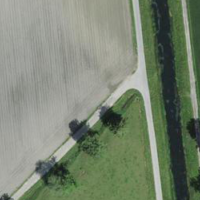
EUNIS habitat code: 52
Species observed at this site:
Cyperus esculentus